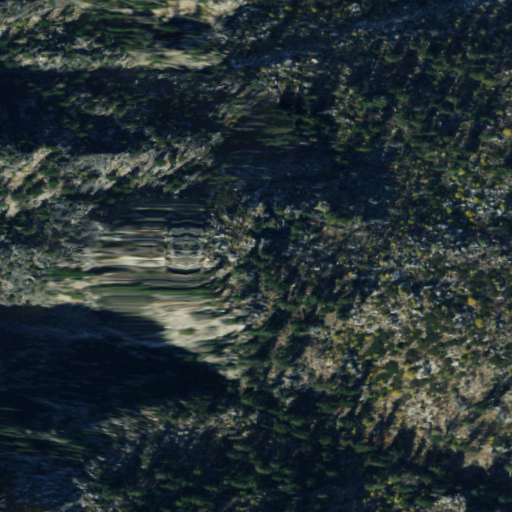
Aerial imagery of mountain in Washington named Wedge Mountain containing shrub, evergreen forest, and grassland